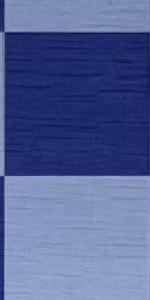
Label: Empty